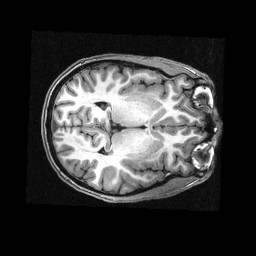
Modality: T1w
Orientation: axial
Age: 24
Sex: male